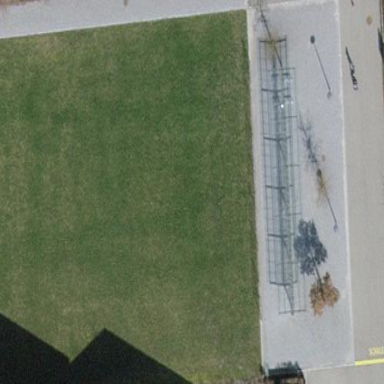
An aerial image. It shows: Soccer pitch with grass surface for leisure and sports.